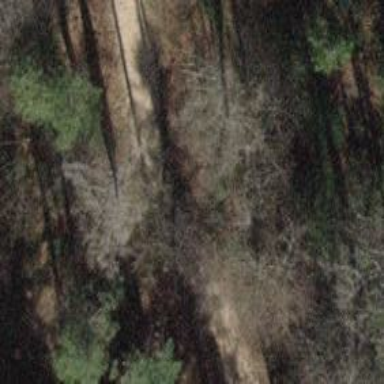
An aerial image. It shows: Path with surface of woodchips.